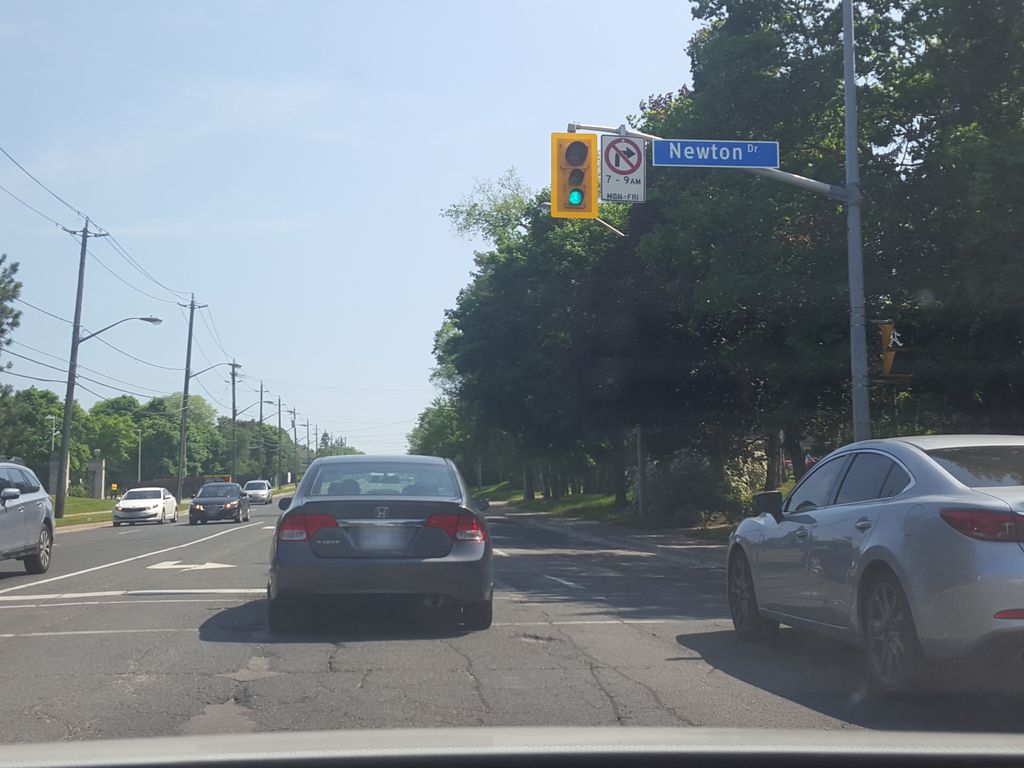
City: toronto